Question: I want to adjust the appearance on same controls on the website which I am working on, but it seems that is not going good.
I want to use CSS to properly align the controls.
I want to have the checkbox and the label aligned left and then little bit room, then textbox is coming.
Also I want all the textboxes to be aligned same vertically.
How can I do that with css without using tables.

Thanks in advance for your help, Laziale
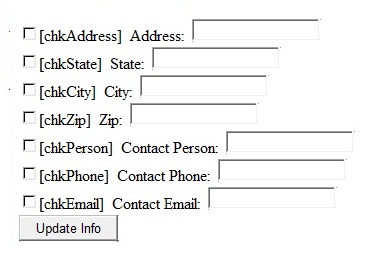
Answer: CSS
'''
div{margin-bottom:2px;}
input[type="checkbox"]{display:block; float:left; margin-right:2px;}
label{display:block; float:left; width:150px;}
'''
HTML
'''
<div><input type="checkbox" /><label>Address</label><input type="text" /></div>
<div><input type="checkbox" /><label>State</label><input type="text" /></div>
<div><input type="checkbox" /><label>City</label><input type="text" /></div>
<div><input type="checkbox" /><label>ZIP</label><input type="text" /></div>
<div><input type="checkbox" /><label>Contact Person</label><input type="text" /></div>
<div><input type="checkbox" /><label>Contact Person</label><input type="text" /></div>
'''